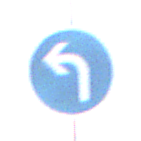
Verkehrszeichen: VorgeschriebeneFahrtrichtungLinks
Umgebung: Outdoor, Suburban
Tageszeit: MorningAfternoon
Wetter: PartlyCloudy
Licht: Natural
Jahreszeit: NotSpecified
Kontrast: HighContrast